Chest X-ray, PA view. Patient: 58 years old, sex F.
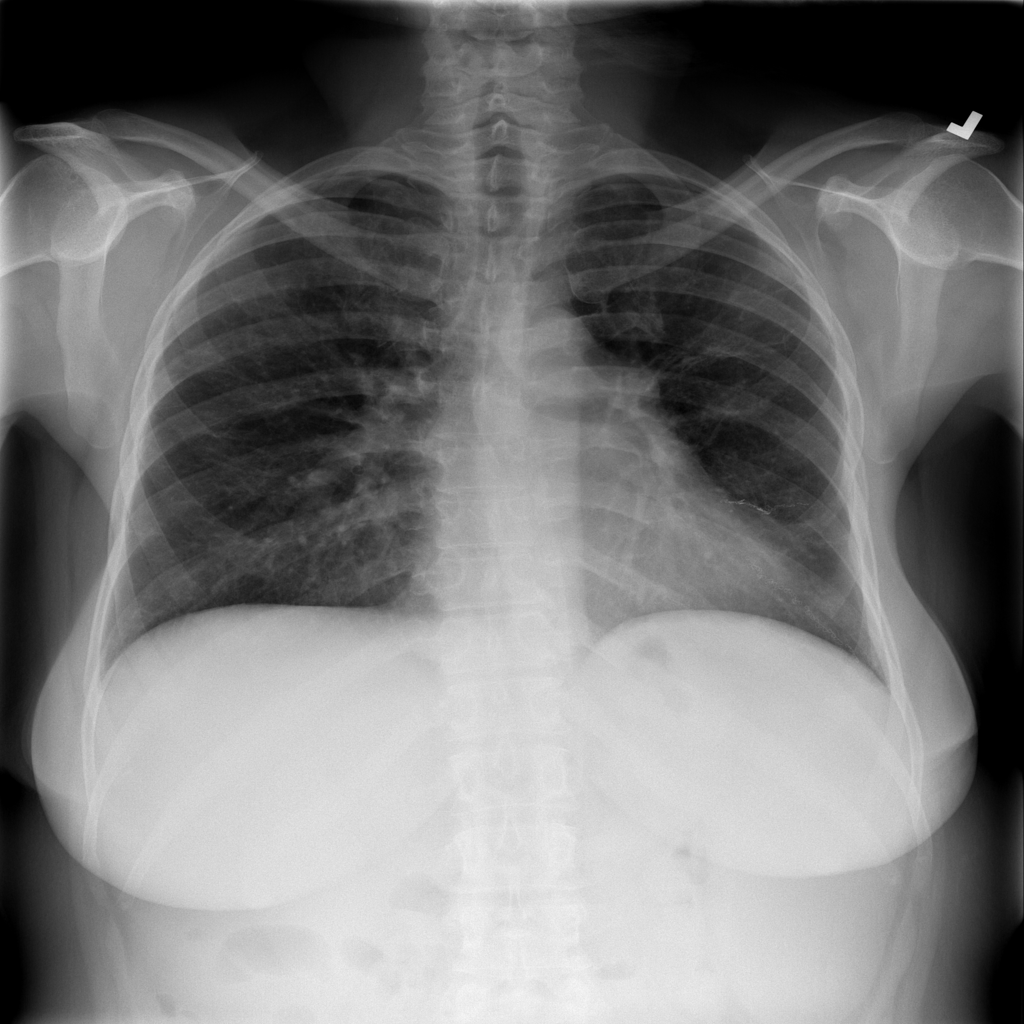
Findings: No Finding